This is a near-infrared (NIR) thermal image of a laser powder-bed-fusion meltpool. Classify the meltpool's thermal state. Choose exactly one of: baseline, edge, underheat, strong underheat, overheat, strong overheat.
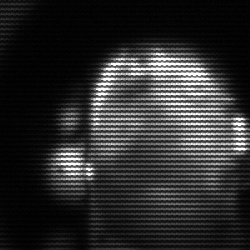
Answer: baseline